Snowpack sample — Loveland Pass, Silver Plume, Colorado, USA (2/11/26, 12:00 PM MST)
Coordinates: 39.663, -105.886
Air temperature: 35 °F
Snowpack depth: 82 cm
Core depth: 40 cm
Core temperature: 23 °F
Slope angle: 13°, slope face: 12°
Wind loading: high
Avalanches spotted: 1
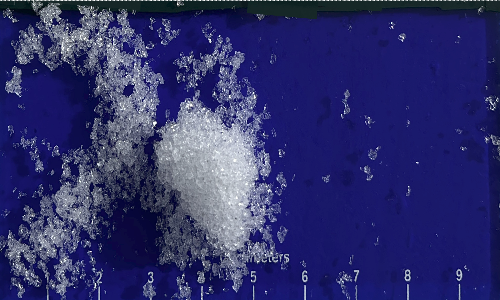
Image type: core
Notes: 1 small avalanche spotted on the north side of the bowl, lots of wind loading